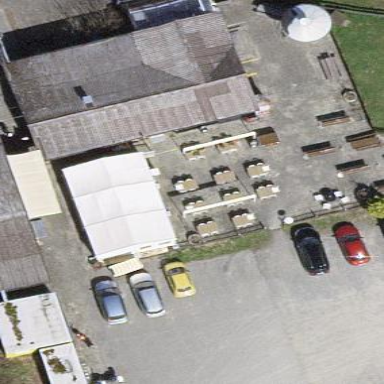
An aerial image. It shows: Building that houses restaurant.